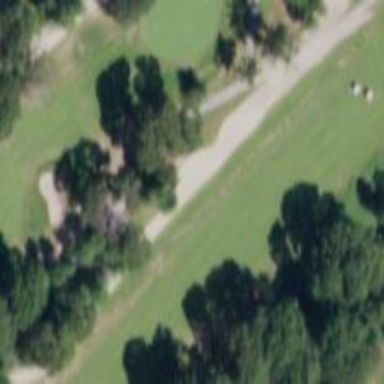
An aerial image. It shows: Bunker on golf course.